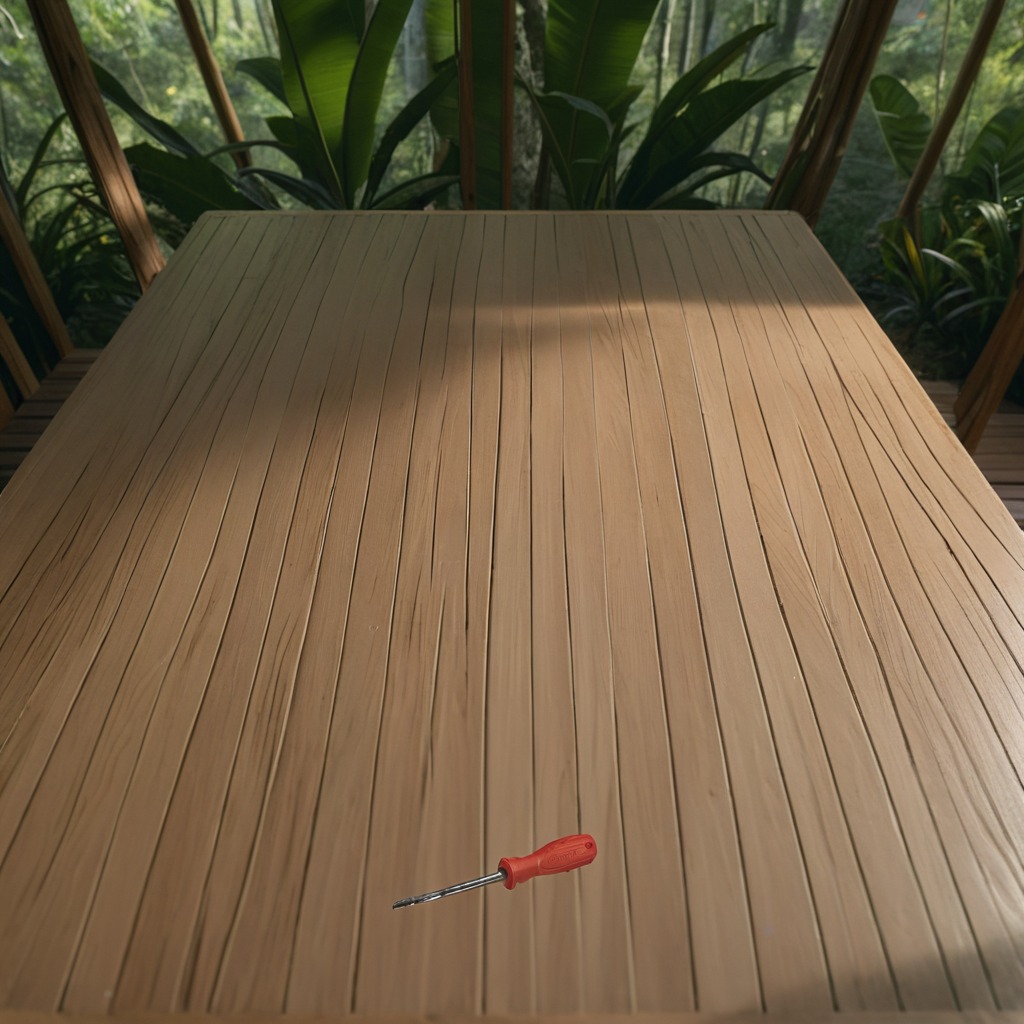
A screwdriver is lying on the wooden table in the jungle field.